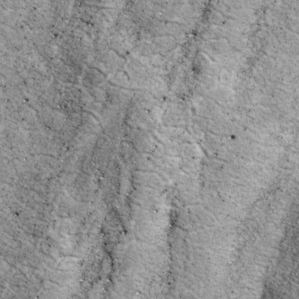
Label: non_frost